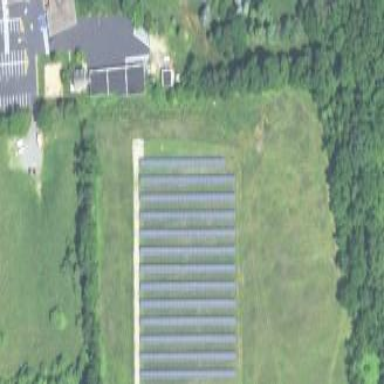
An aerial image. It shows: Solar power plant with photovoltaic panels generating electricity. The plant is surrounded by fence.